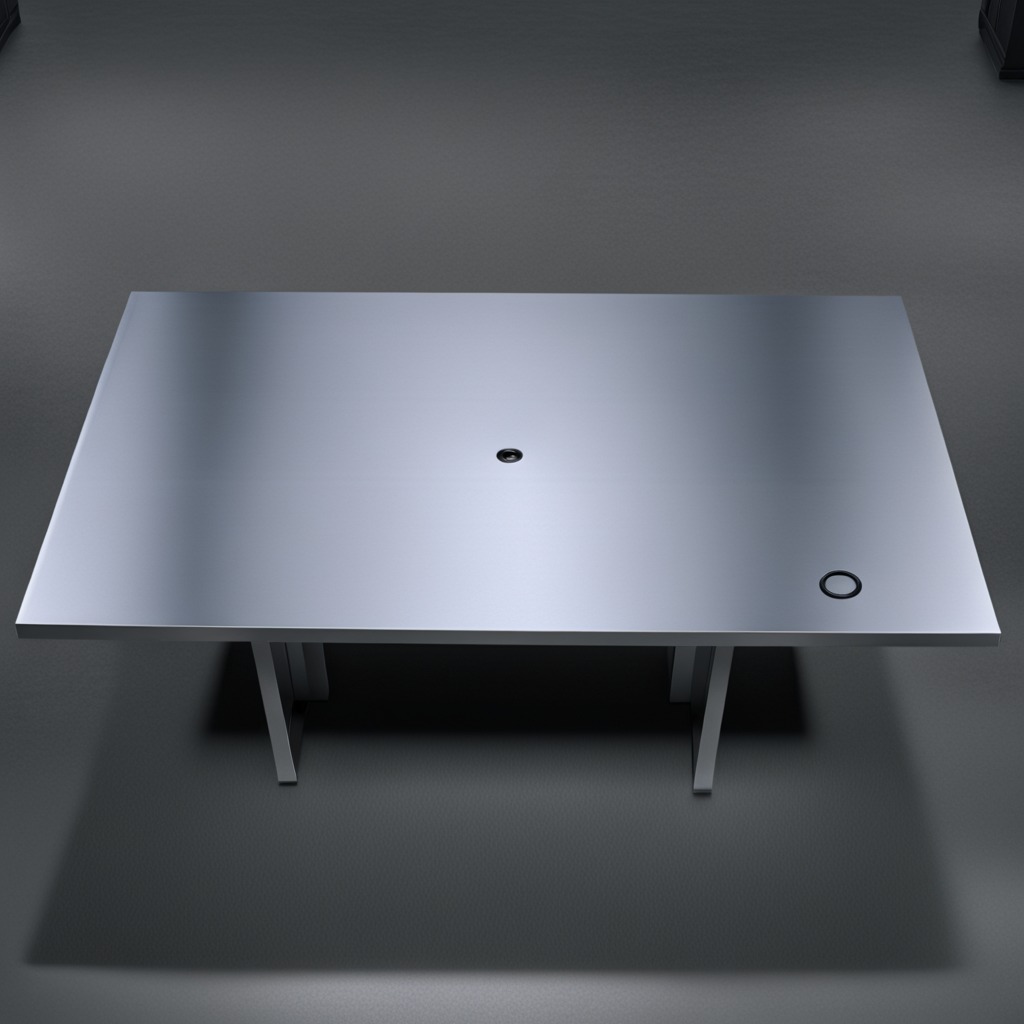
A rubber O-ring is lying on the tabletop.